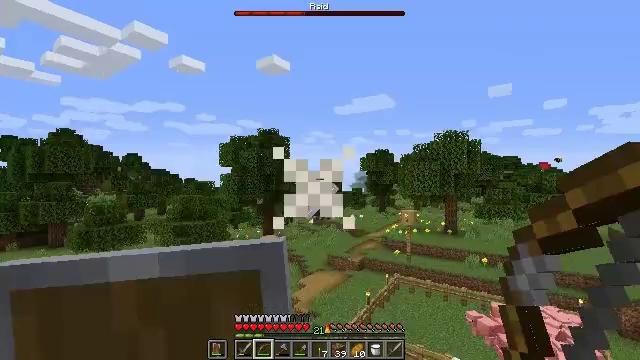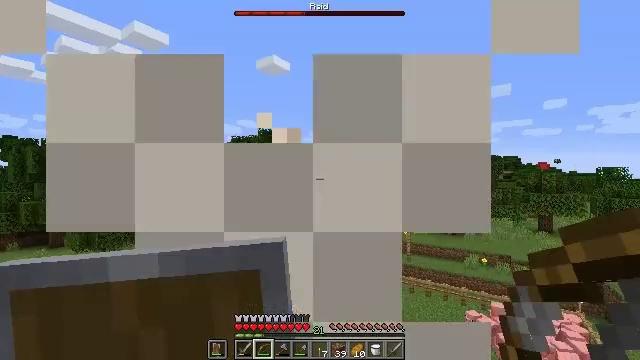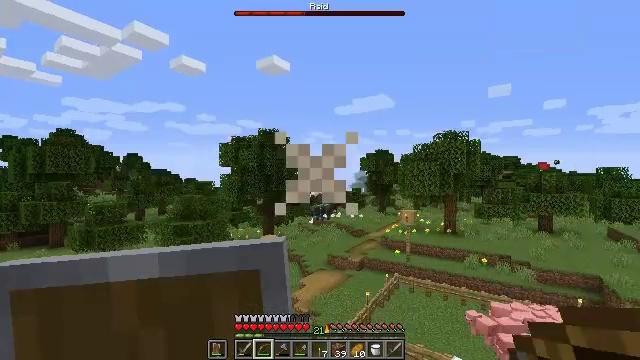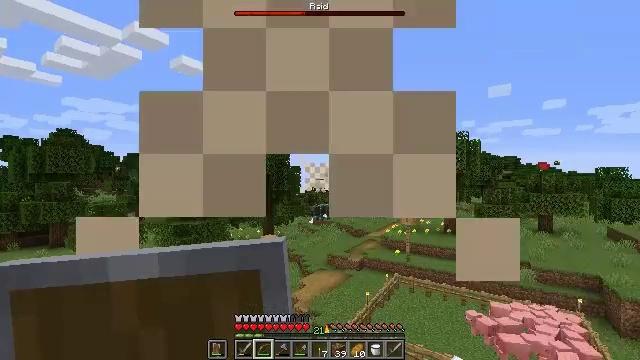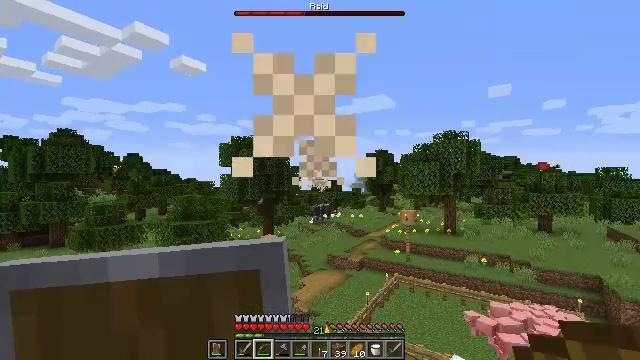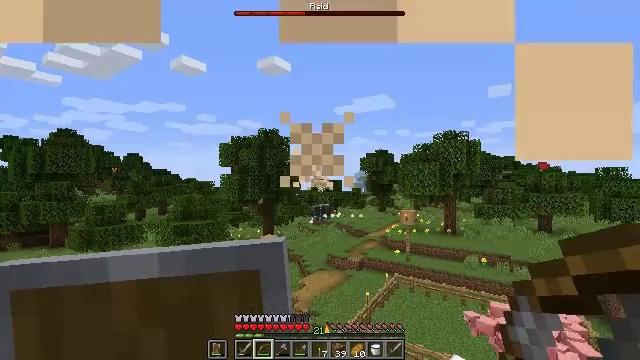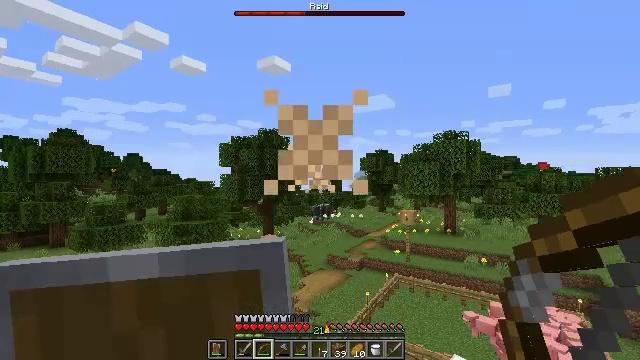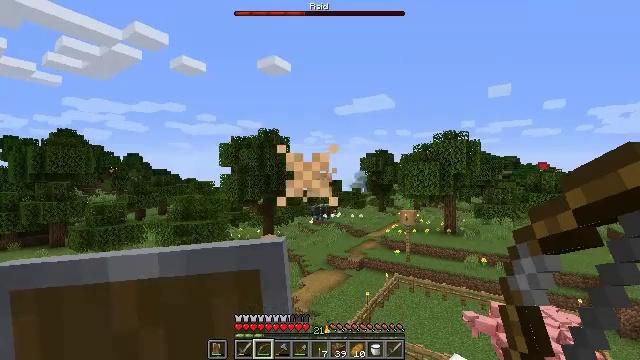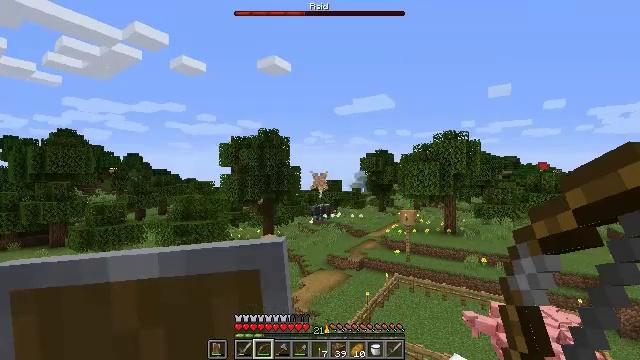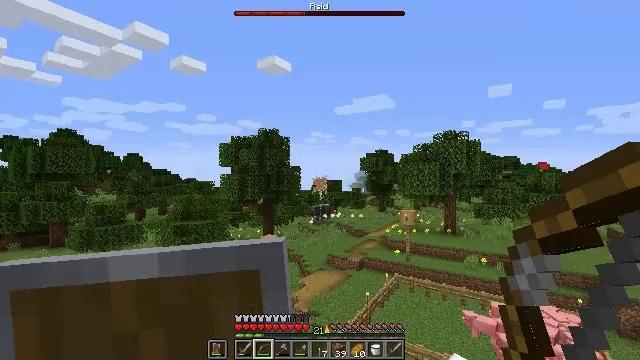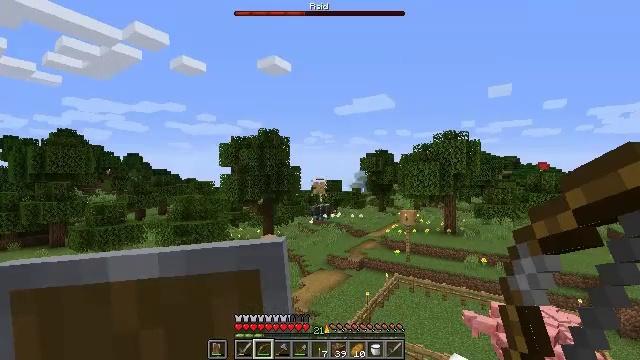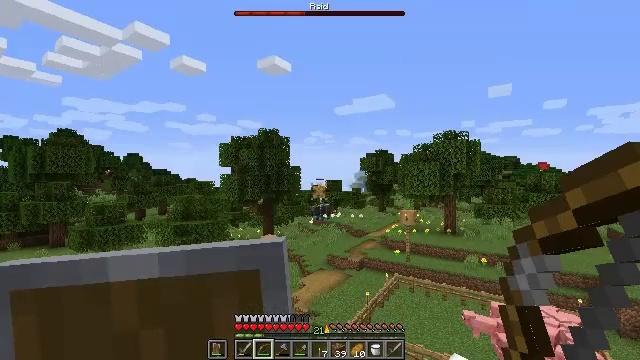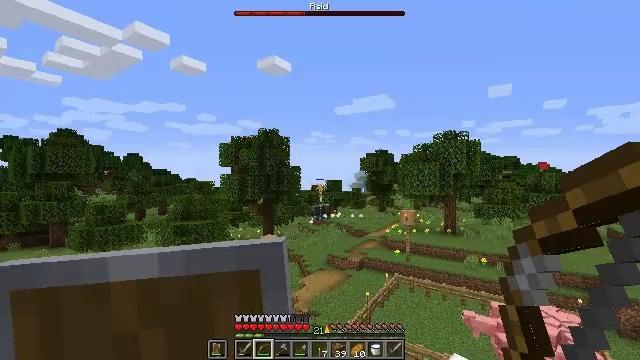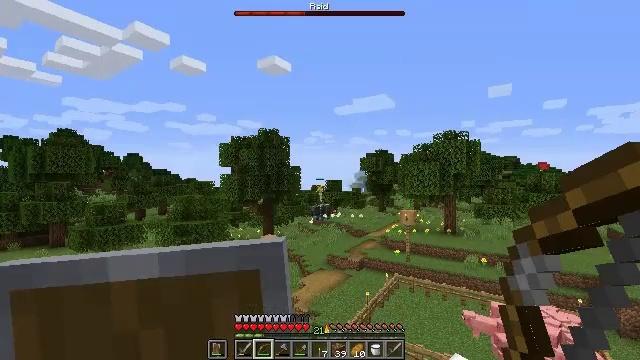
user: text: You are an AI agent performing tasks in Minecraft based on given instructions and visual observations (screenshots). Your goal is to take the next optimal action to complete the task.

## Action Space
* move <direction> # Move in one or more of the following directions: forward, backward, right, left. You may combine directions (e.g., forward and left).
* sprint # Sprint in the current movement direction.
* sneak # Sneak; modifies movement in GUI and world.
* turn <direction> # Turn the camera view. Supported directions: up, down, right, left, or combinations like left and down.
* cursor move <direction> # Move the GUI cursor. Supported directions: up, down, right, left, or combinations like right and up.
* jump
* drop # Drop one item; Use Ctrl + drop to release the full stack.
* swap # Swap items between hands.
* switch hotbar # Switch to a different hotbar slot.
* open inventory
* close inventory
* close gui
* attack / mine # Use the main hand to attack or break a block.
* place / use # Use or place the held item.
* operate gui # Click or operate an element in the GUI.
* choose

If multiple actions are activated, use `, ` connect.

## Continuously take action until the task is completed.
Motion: motion action
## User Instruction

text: Hunt the ravager.
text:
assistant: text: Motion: no_op
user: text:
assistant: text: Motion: no_op
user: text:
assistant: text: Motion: no_op
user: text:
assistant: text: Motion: no_op
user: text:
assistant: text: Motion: no_op
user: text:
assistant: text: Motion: no_op
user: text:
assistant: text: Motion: no_op
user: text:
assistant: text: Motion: no_op
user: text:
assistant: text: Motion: no_op
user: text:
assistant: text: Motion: no_op
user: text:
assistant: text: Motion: no_op
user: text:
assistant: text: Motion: no_op
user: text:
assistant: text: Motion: no_op
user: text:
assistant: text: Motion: no_op